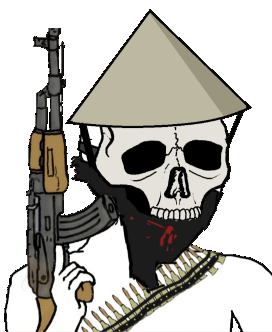
Label: 5_Oomer